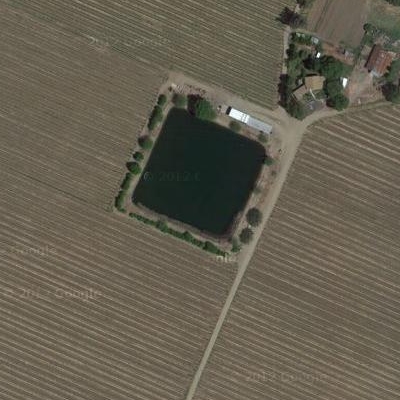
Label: RiverLake